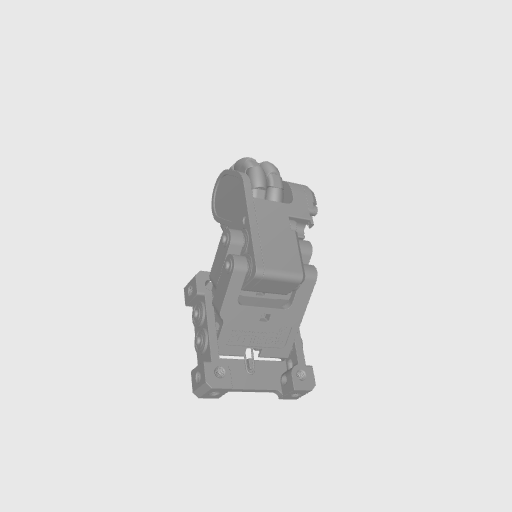
Part: Odometry4Bar